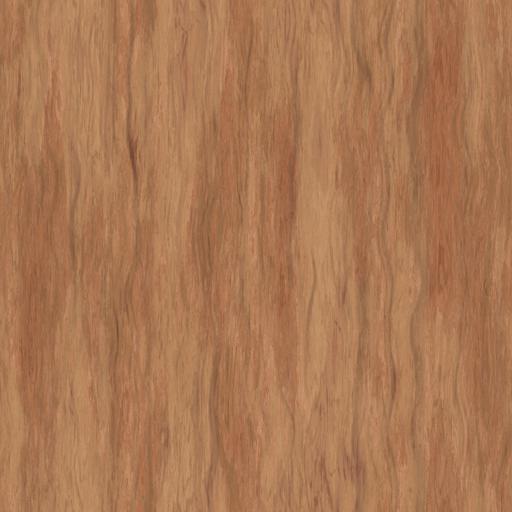
Tags: brown clean light wood wooden